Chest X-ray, AP view. Patient: 23 years old, sex F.
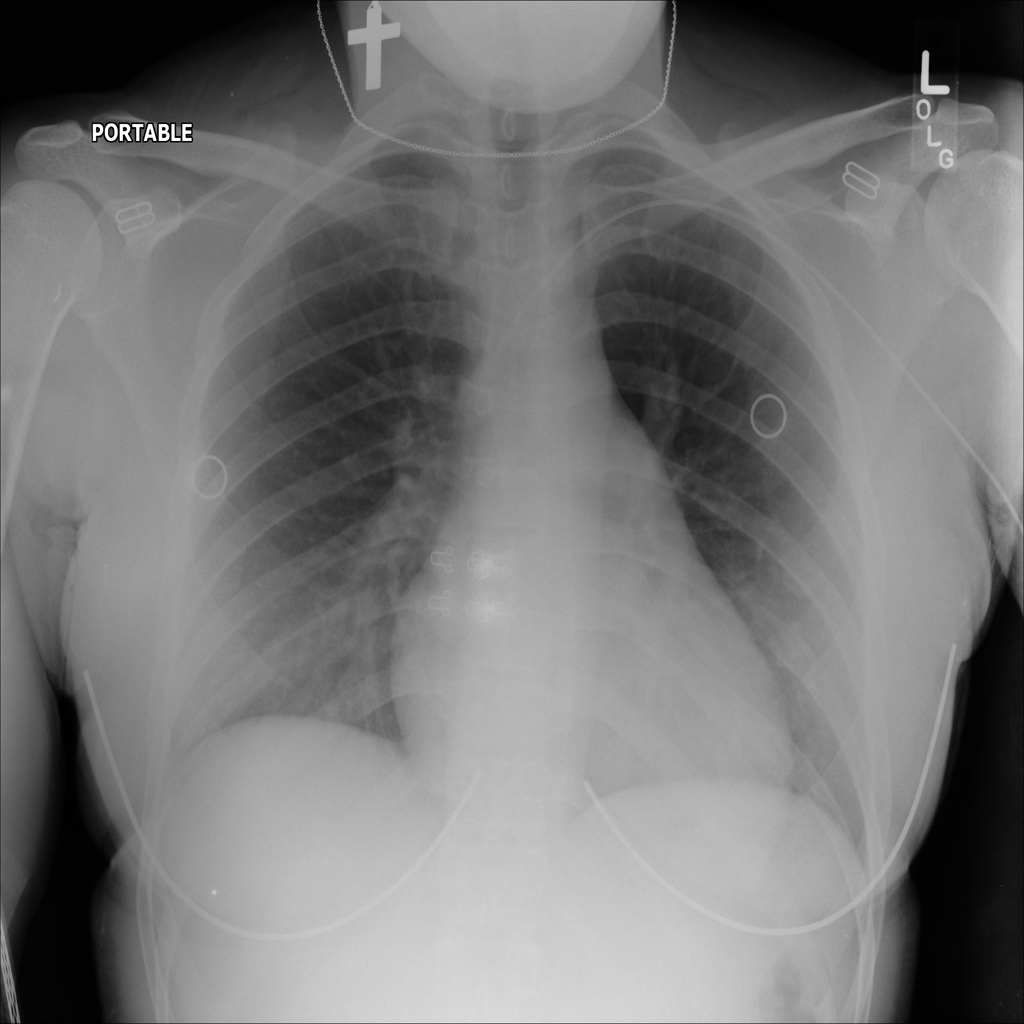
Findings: No Finding